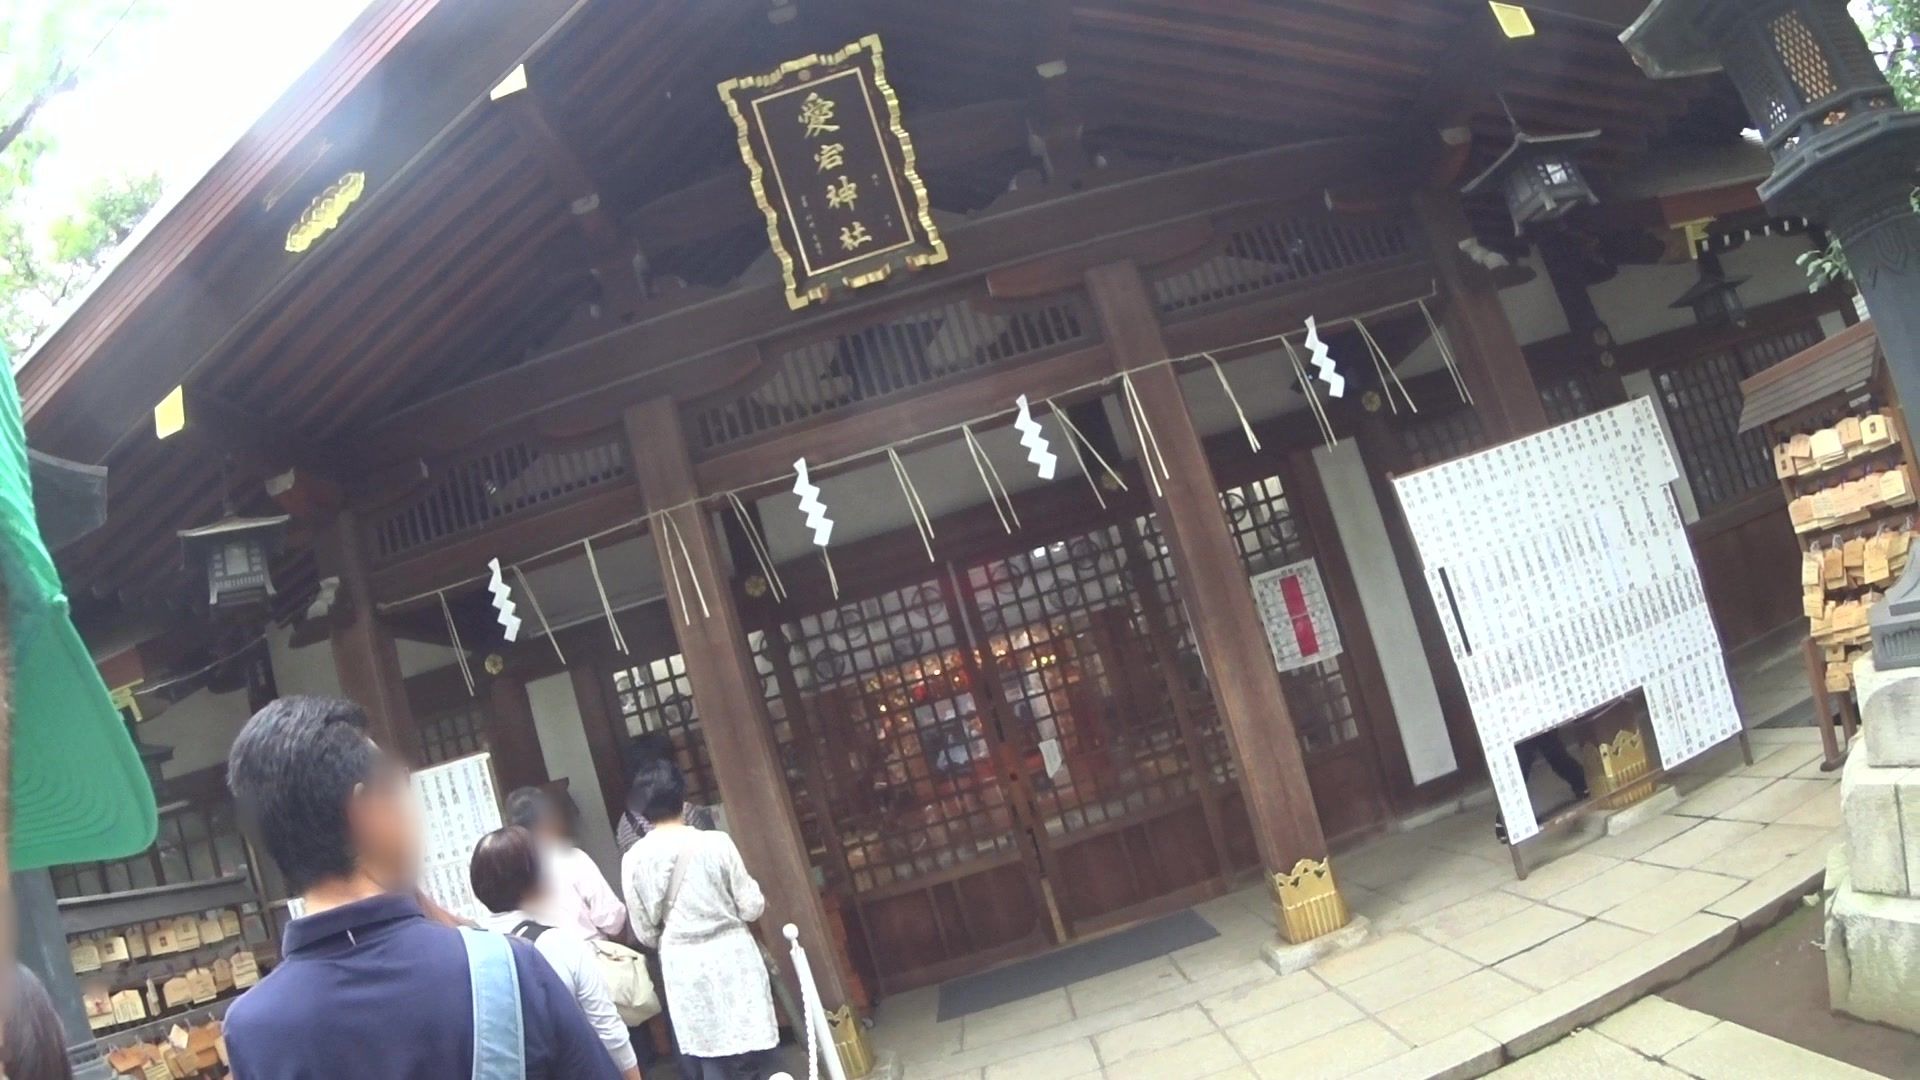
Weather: clear
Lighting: day
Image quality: good
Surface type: walking surface
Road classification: footway, service
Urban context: urban centre
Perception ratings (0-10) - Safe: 1.02, Lively: 2.76, Beautiful: 5.64, Boring: 2.21, Depressing: 6.92, Wealthy: 5.44